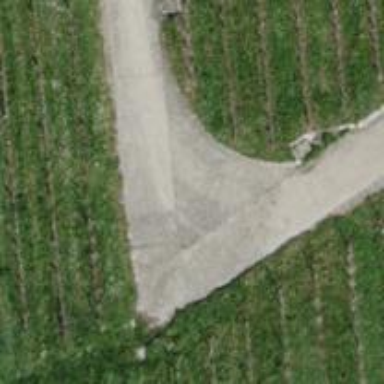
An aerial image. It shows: Agricultural track with grade1 quality surface.